Question: So, I am using Twitter Bootstrap, I have a 'table' which has a new row appended every time. However intermittently when I append a new 'tr', borders on the side of the page don't update correctly. See the three border lines on the left. Is this a height issue?
Browser: Chrome Version 32.0.1700.77

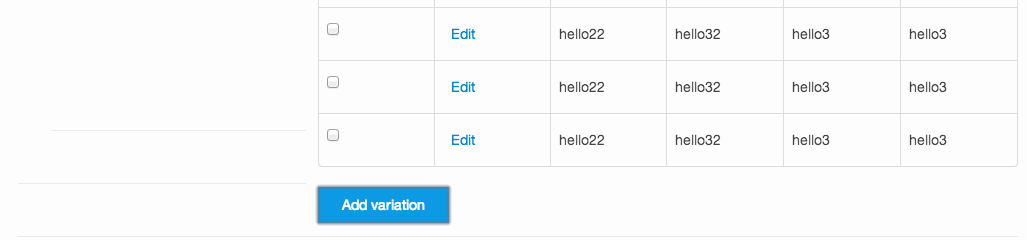
Answer: Ok, just for some closure here.
The method I was using of appending items to the DOM is unwieldy especially in the backbone setting I was working in. I can't tell you why exactly this was happening other than it was outside of my control.
The correct thing to do here was to rerender the view once the data had changed.
I know this answer doesn't directly address the question but it was indeed the answer to my problem.